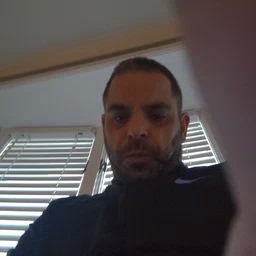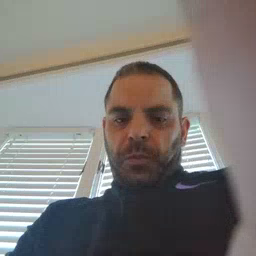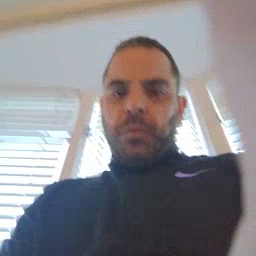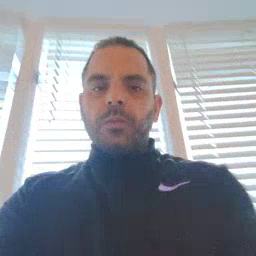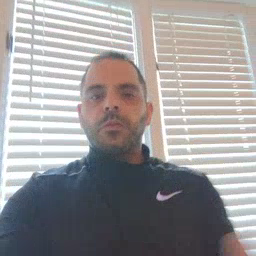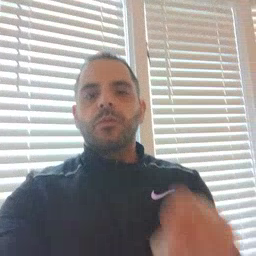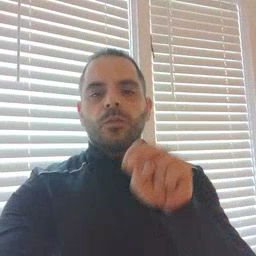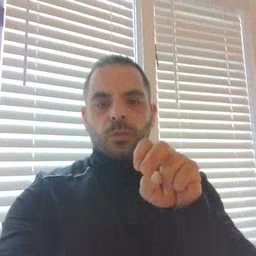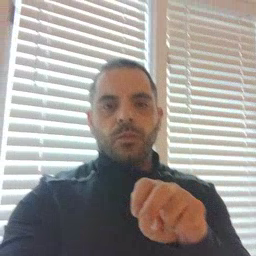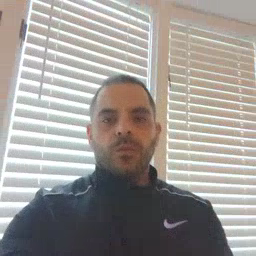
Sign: chair